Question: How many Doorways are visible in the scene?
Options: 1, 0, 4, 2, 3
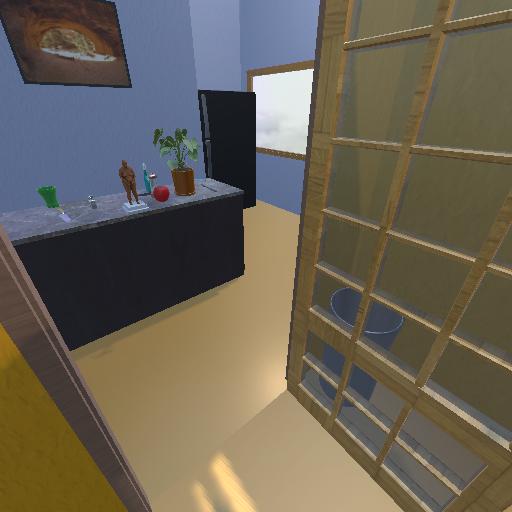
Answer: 1